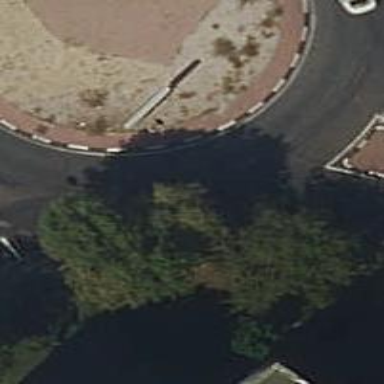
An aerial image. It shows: Tertiary road with asphalt surface leading to roundabout.